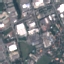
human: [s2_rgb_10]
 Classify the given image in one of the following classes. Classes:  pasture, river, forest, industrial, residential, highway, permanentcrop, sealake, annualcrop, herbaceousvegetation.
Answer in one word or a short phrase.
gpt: Industrial